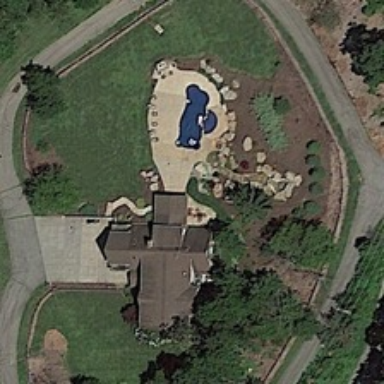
A building and a pond are surrounded by many green trees and meadows .